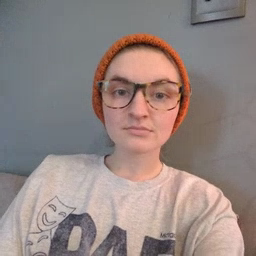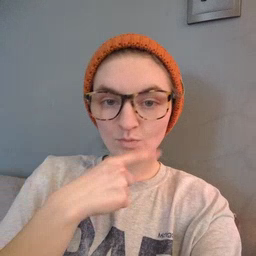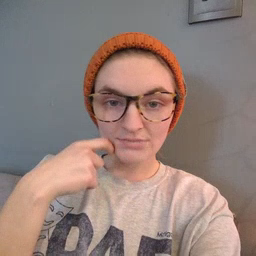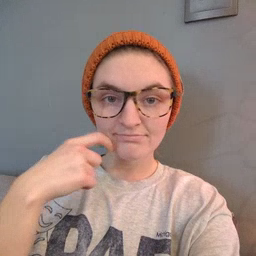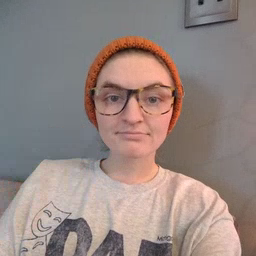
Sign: dry